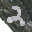
Label: 2